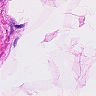
Metastatic tissue present: no